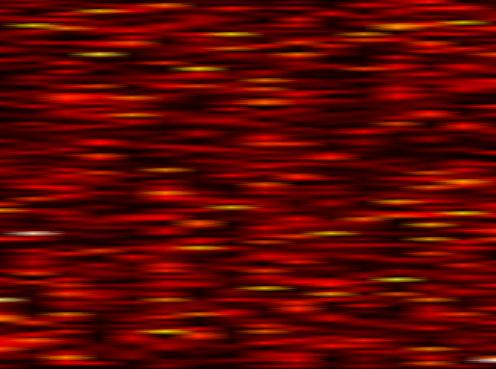
Label: FOFDM